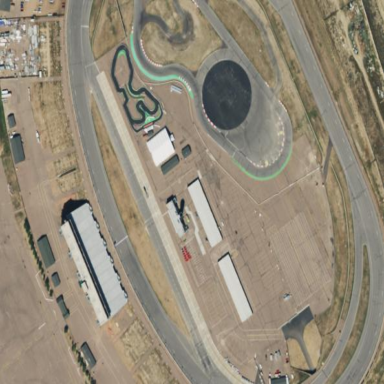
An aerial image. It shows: Raceway for motor sports.